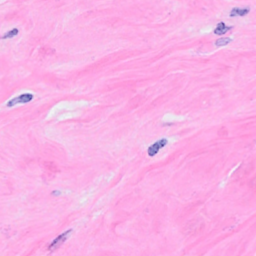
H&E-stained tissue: Breast